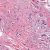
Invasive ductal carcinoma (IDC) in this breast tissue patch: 0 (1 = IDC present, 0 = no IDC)